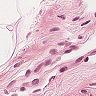
Metastatic tissue present: no